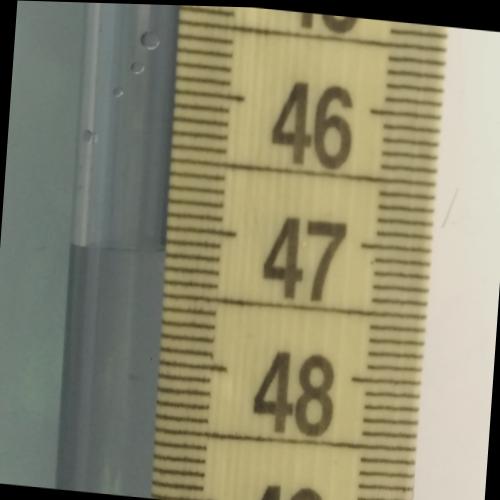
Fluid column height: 47.2 cm